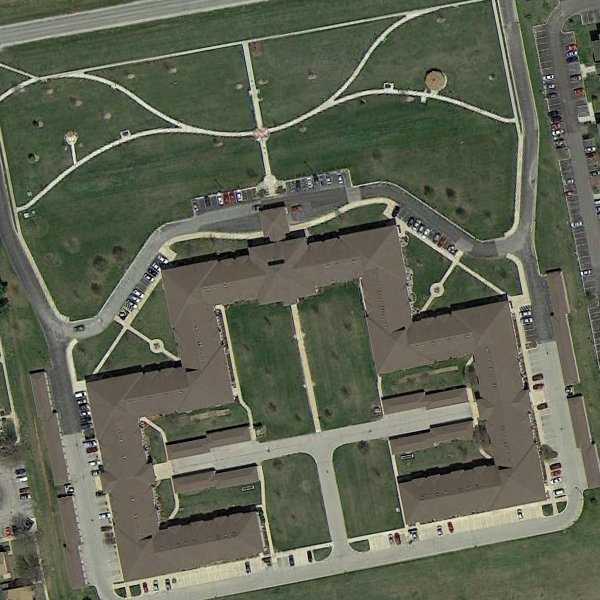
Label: Square